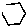
Label: hexagon